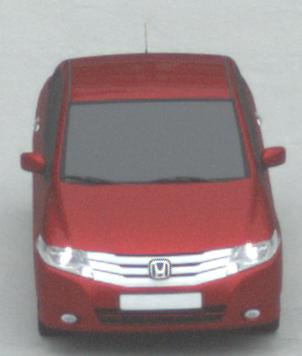
Make: Honda
Model: City
Detailed model: Gen. 6
Model produced from: 2008
Model produced until: 2013
Doors: 4
Color: red
Road condition: dry road
Daytime: midday
Contrast: low contrast